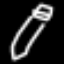
Label: pencil